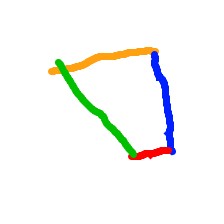
Shape: trapezoid